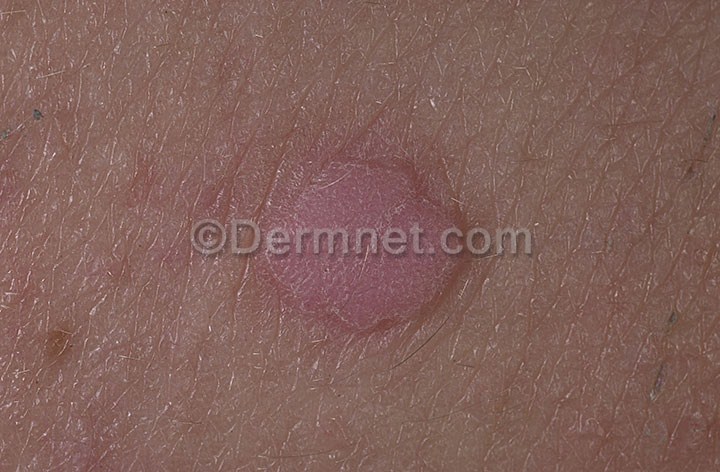
Disease: Warts Molluscum and other Viral Infections